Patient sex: M
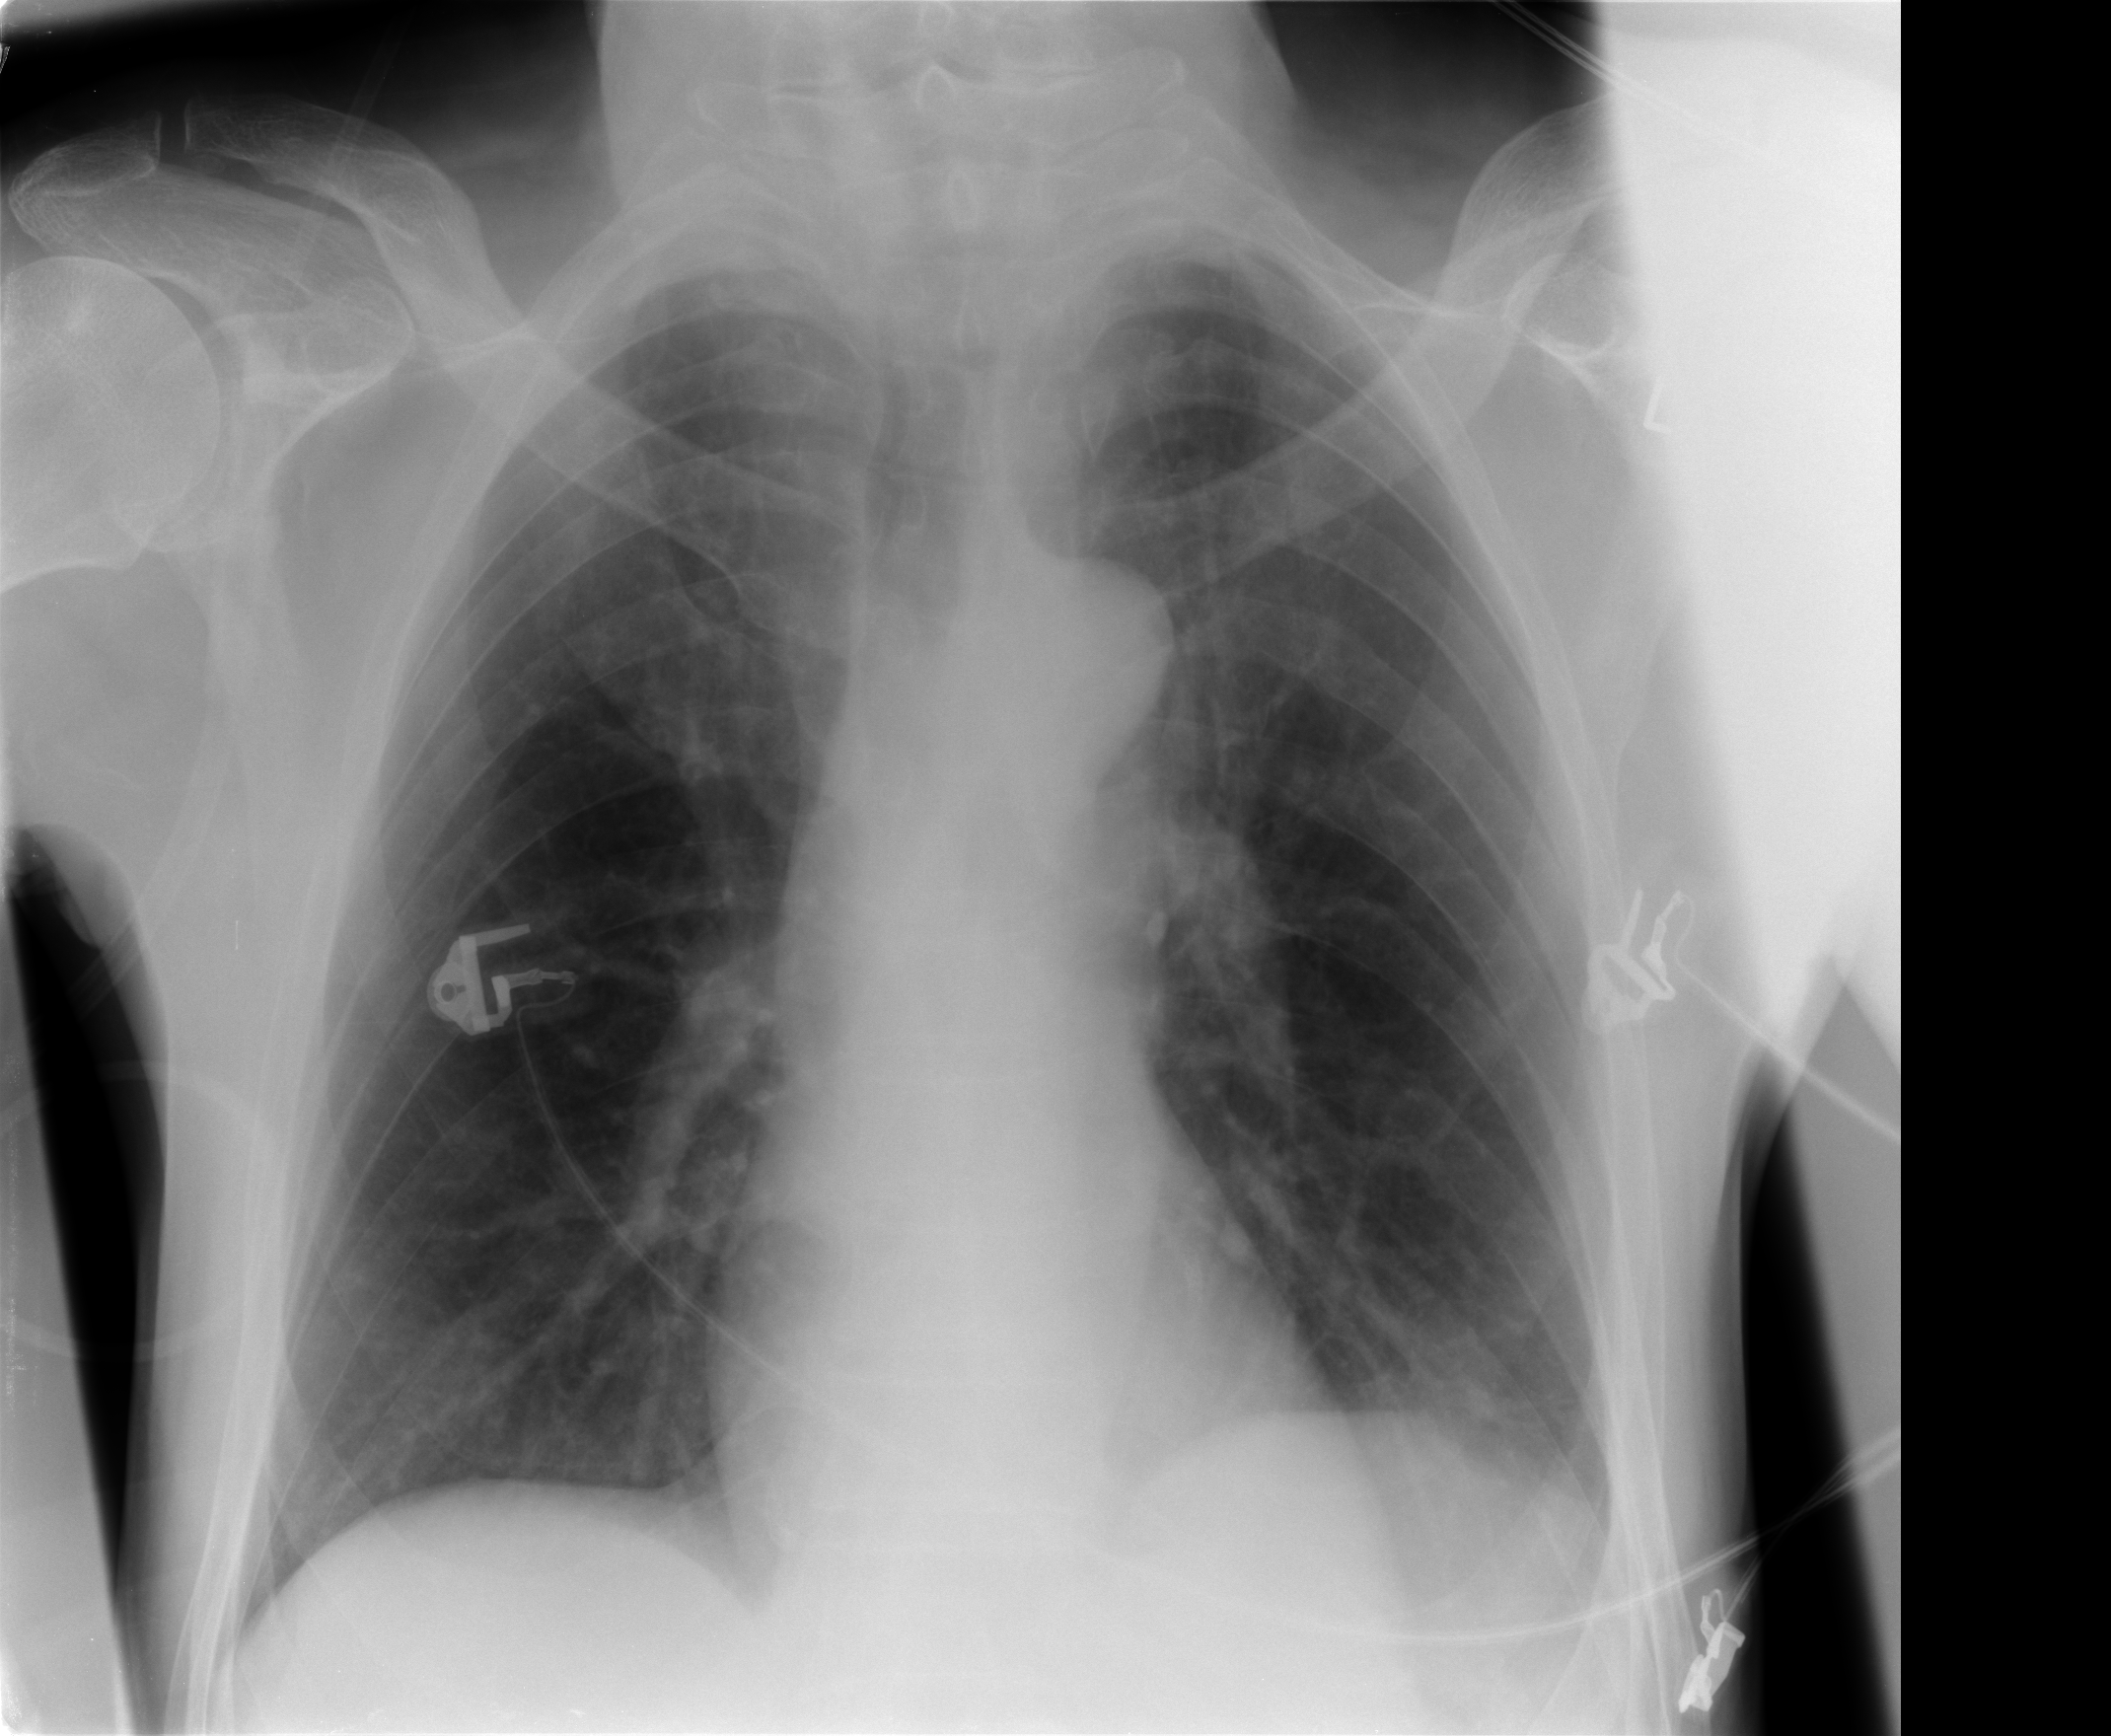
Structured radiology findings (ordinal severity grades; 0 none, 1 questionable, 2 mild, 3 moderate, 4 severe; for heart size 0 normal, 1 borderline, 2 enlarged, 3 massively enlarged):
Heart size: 0
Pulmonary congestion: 0
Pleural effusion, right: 0
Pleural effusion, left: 2
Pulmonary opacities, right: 0
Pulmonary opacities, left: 0
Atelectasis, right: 0
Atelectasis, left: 0